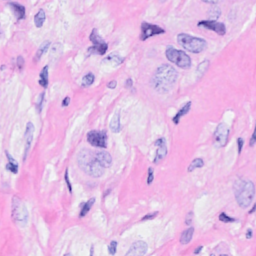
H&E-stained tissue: Breast